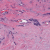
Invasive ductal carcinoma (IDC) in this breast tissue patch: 1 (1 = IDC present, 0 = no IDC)